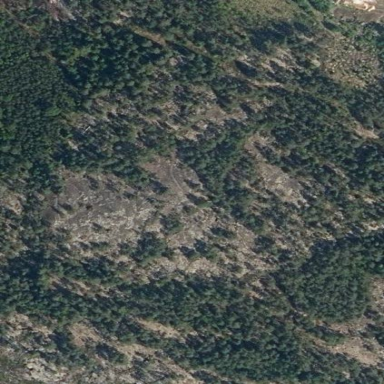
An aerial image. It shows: Landscape of bare rock.